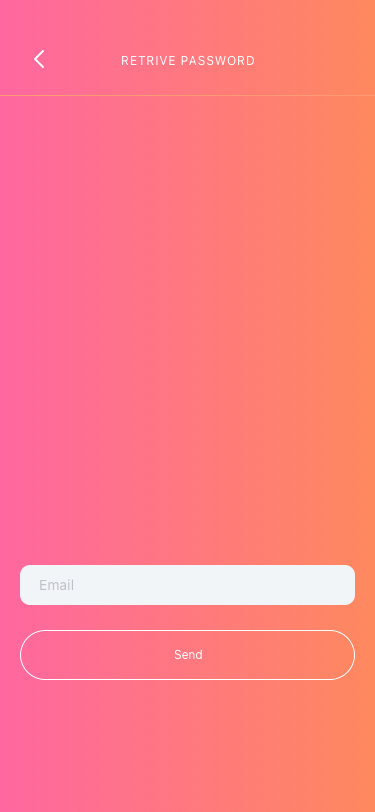
Text in this UI design:
Email
RETRIVE PASSWORD